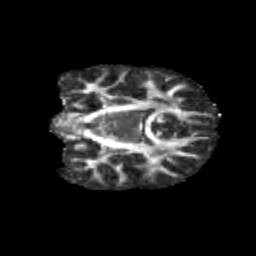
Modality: FA
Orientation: coronal
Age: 10
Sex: female
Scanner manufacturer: siemens
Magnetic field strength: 3 T
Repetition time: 3.8 s
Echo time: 0.07 s